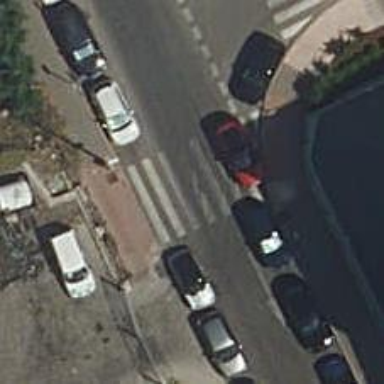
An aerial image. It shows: Zebra crossing on the road.